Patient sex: F
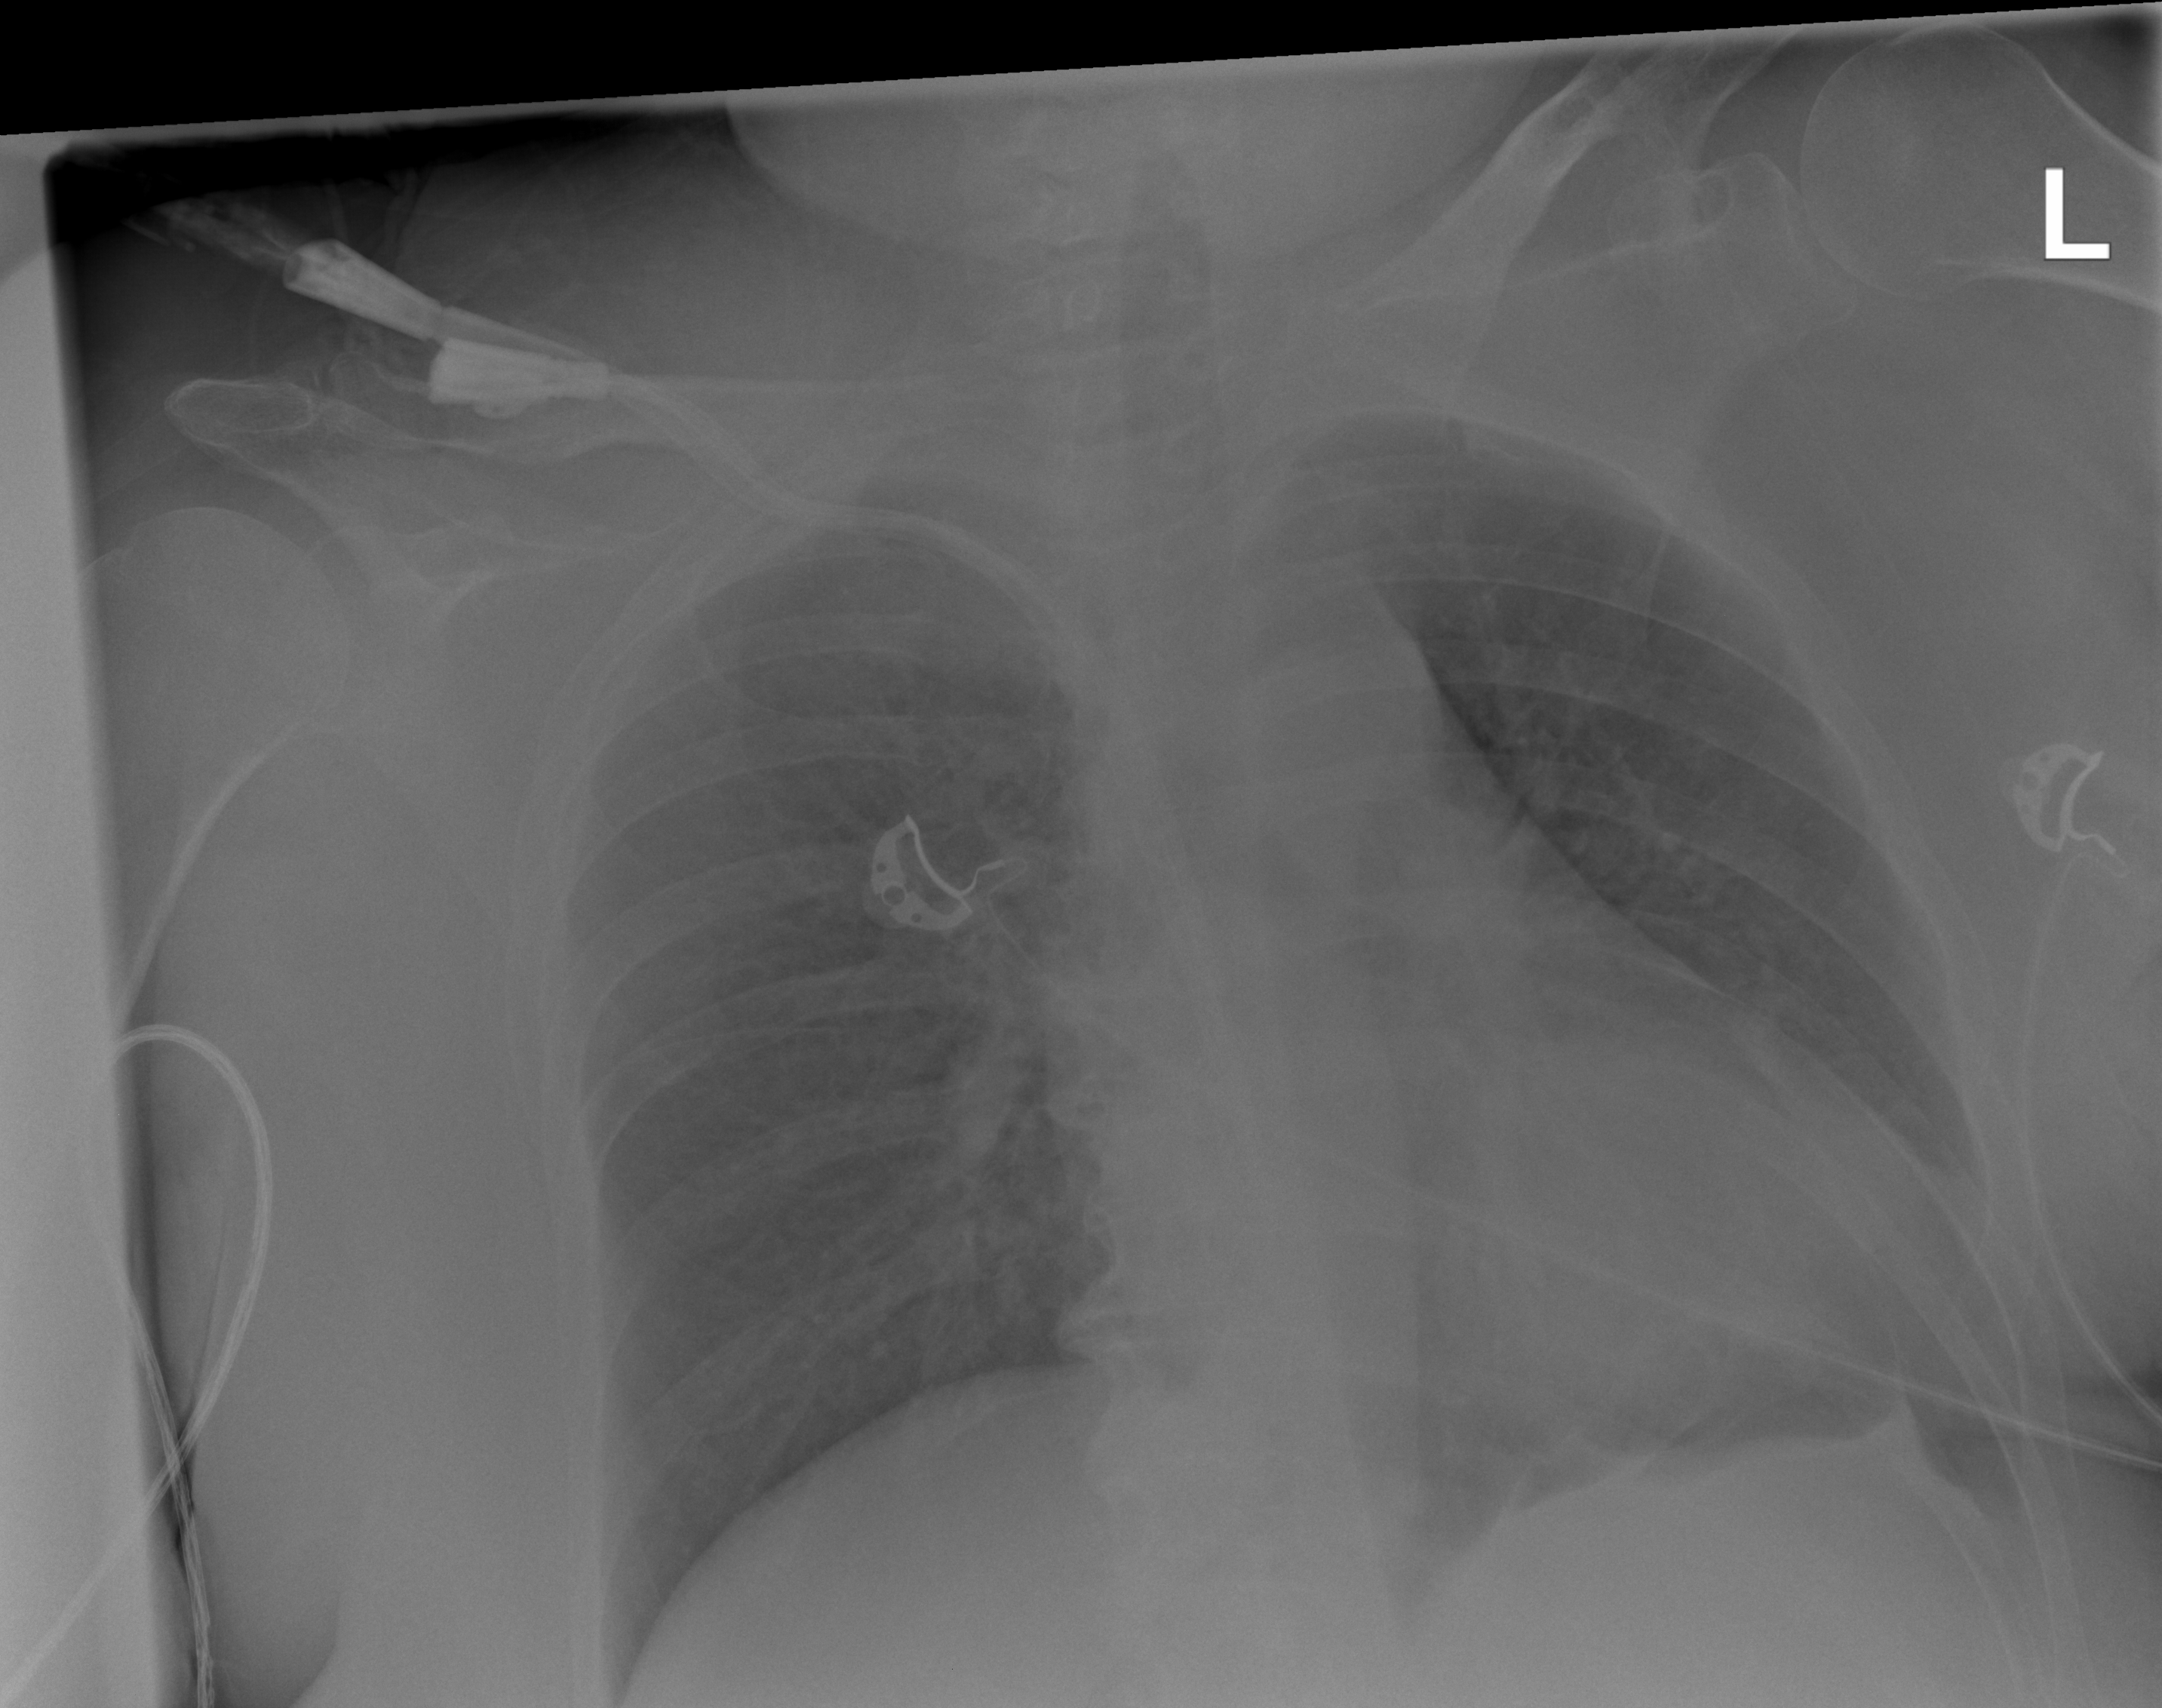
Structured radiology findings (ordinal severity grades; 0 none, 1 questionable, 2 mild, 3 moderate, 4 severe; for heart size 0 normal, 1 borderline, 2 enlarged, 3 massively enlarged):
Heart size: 2
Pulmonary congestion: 2
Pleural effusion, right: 0
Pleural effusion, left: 2
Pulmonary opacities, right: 2
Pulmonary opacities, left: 0
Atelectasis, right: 0
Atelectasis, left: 2